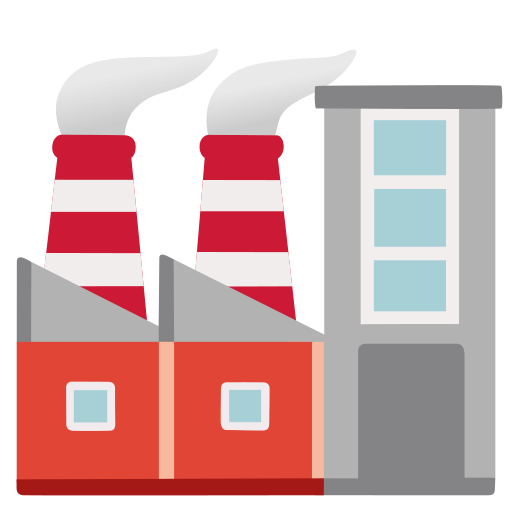
Emoji: 🏭